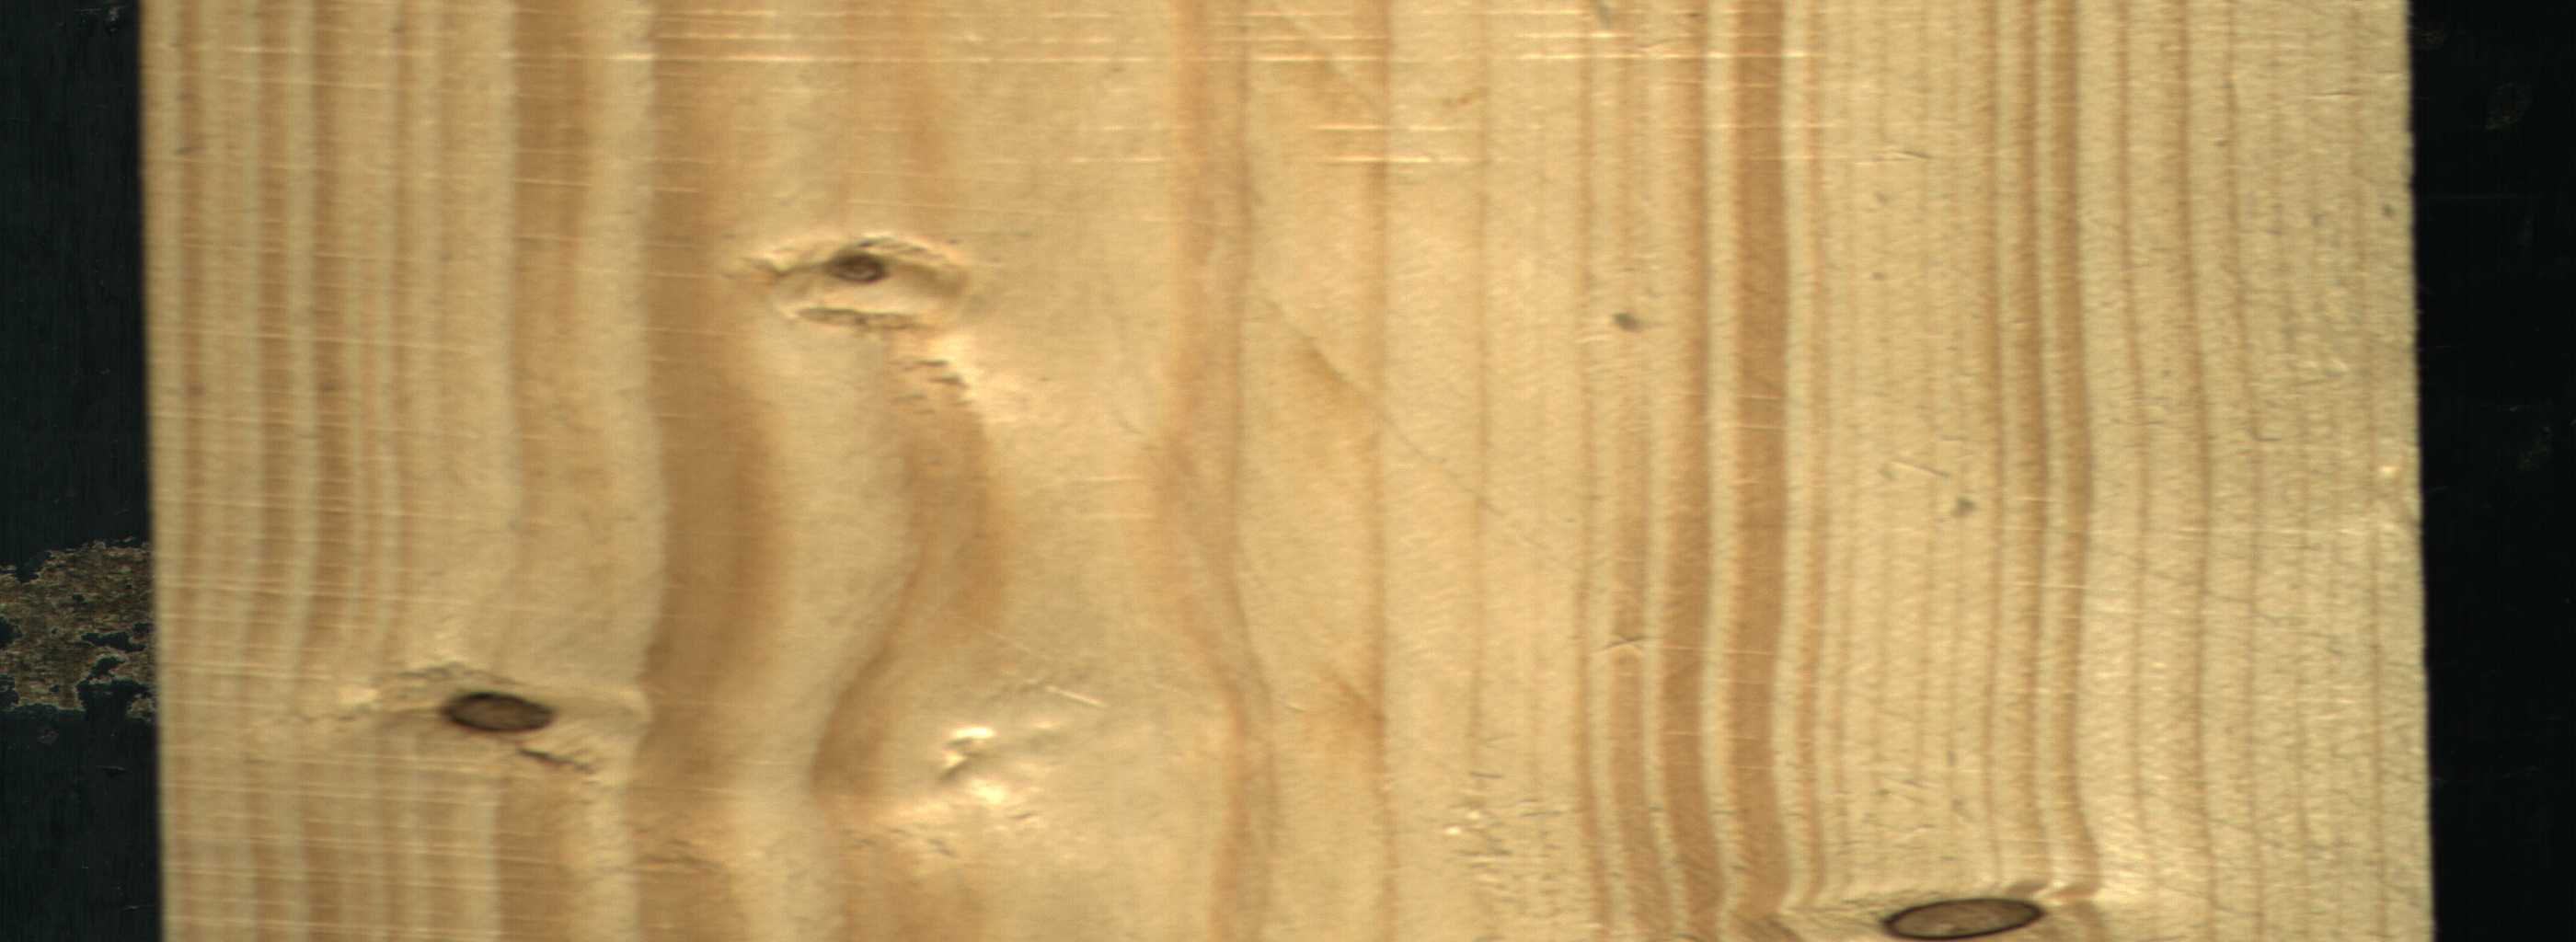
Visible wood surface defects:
Dead_Knot
Dead_Knot
Live_Knot
Live_Knot
Live_Knot